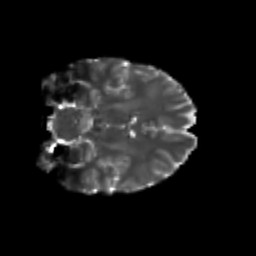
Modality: T2w
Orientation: coronal
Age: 25
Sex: female
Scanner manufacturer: siemens
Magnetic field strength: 3 T
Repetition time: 3.5 s
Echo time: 0.104 s